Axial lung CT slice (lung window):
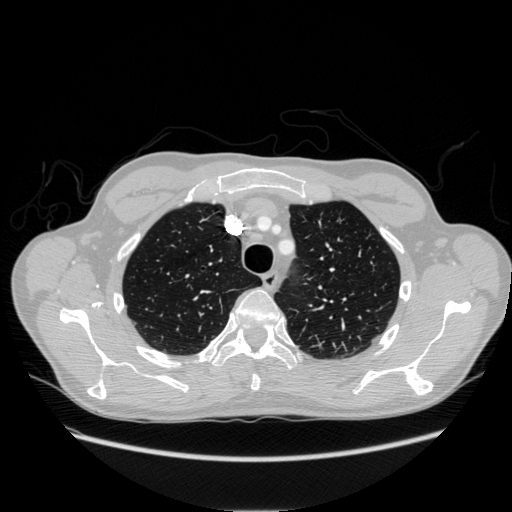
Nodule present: no